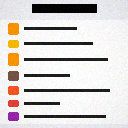
Screen state: on